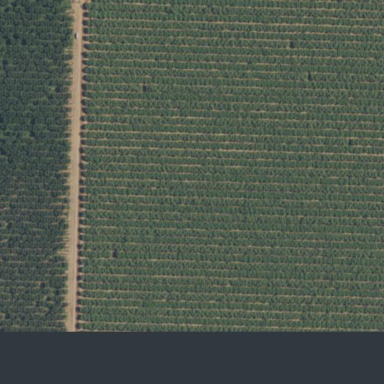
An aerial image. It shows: Orchard with field cropland.